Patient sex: M
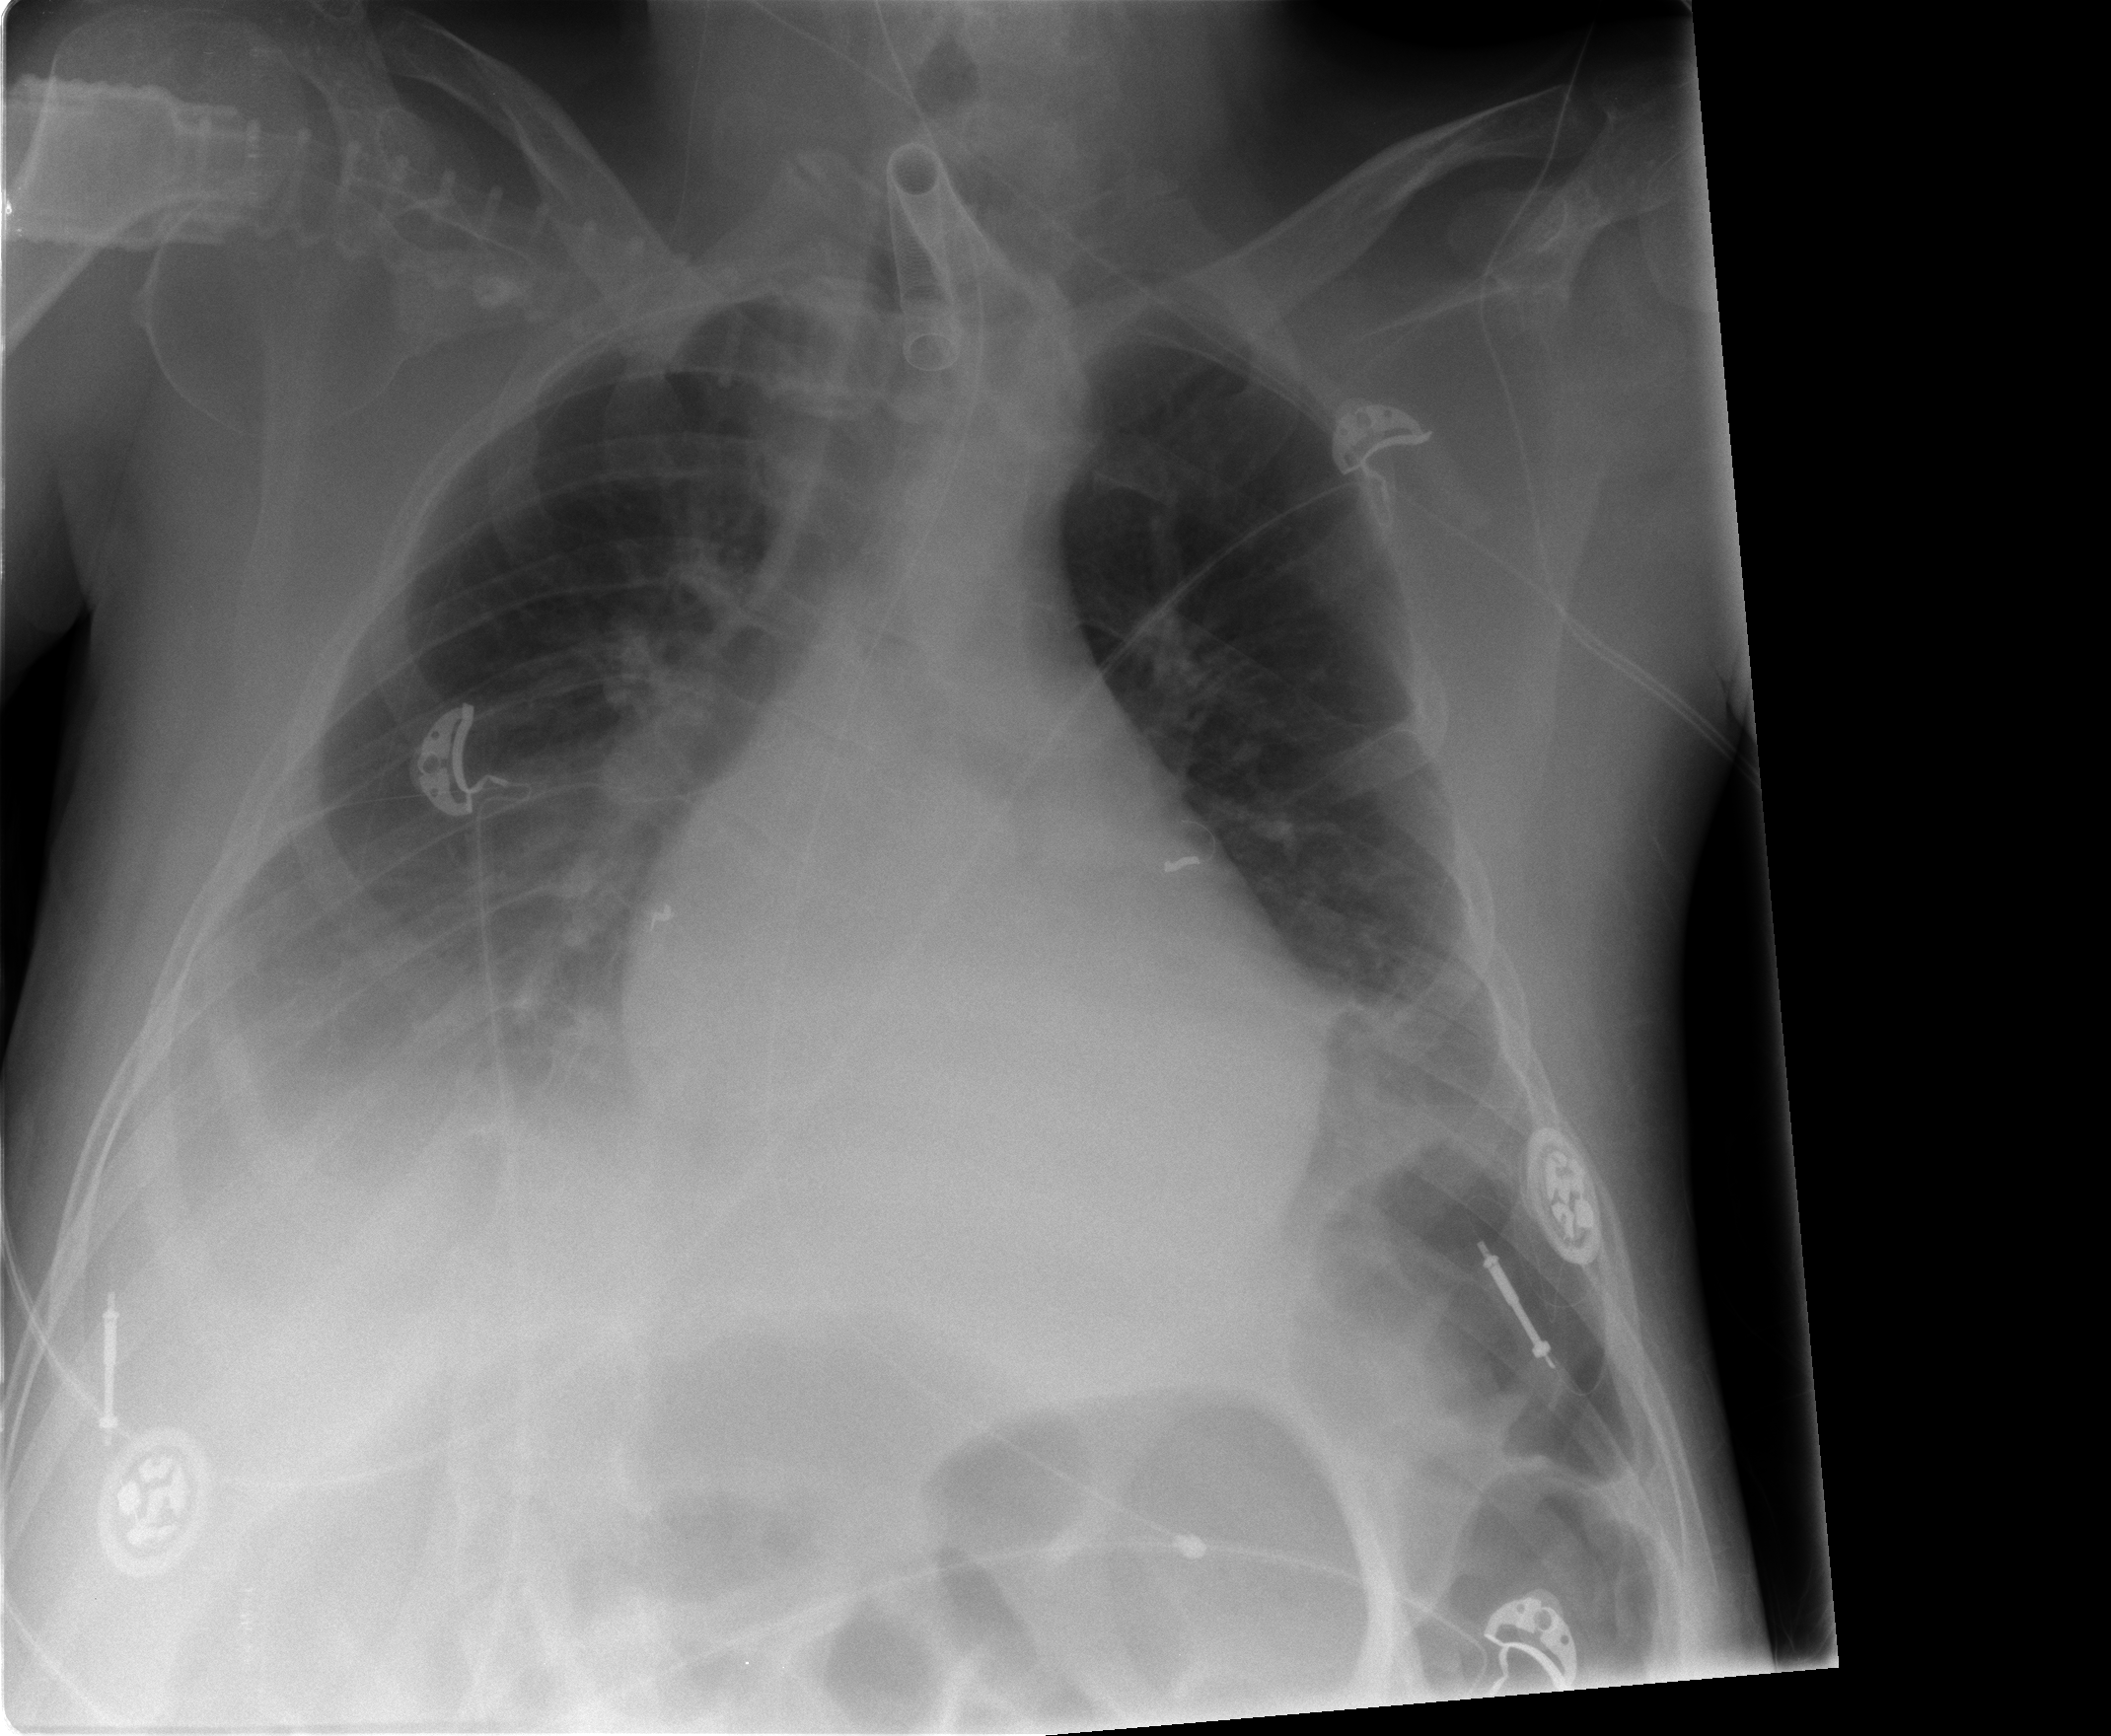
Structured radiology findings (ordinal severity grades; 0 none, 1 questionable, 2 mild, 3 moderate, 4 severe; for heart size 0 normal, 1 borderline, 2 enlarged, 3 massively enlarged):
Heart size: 2
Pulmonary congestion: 1
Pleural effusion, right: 2
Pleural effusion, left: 0
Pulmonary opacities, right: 0
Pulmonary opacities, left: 0
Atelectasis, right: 2
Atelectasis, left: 0